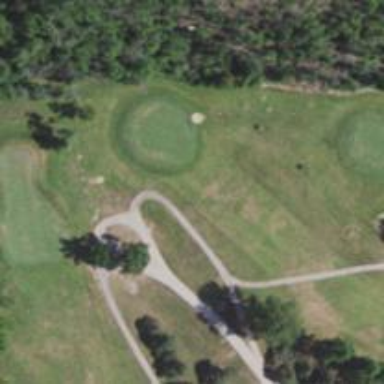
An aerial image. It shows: Golf fairway surrounded by grass.